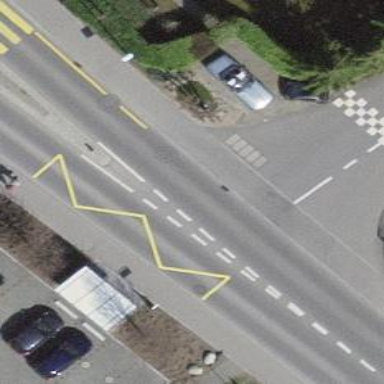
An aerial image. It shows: Bus stop equipped with public transport stop position.